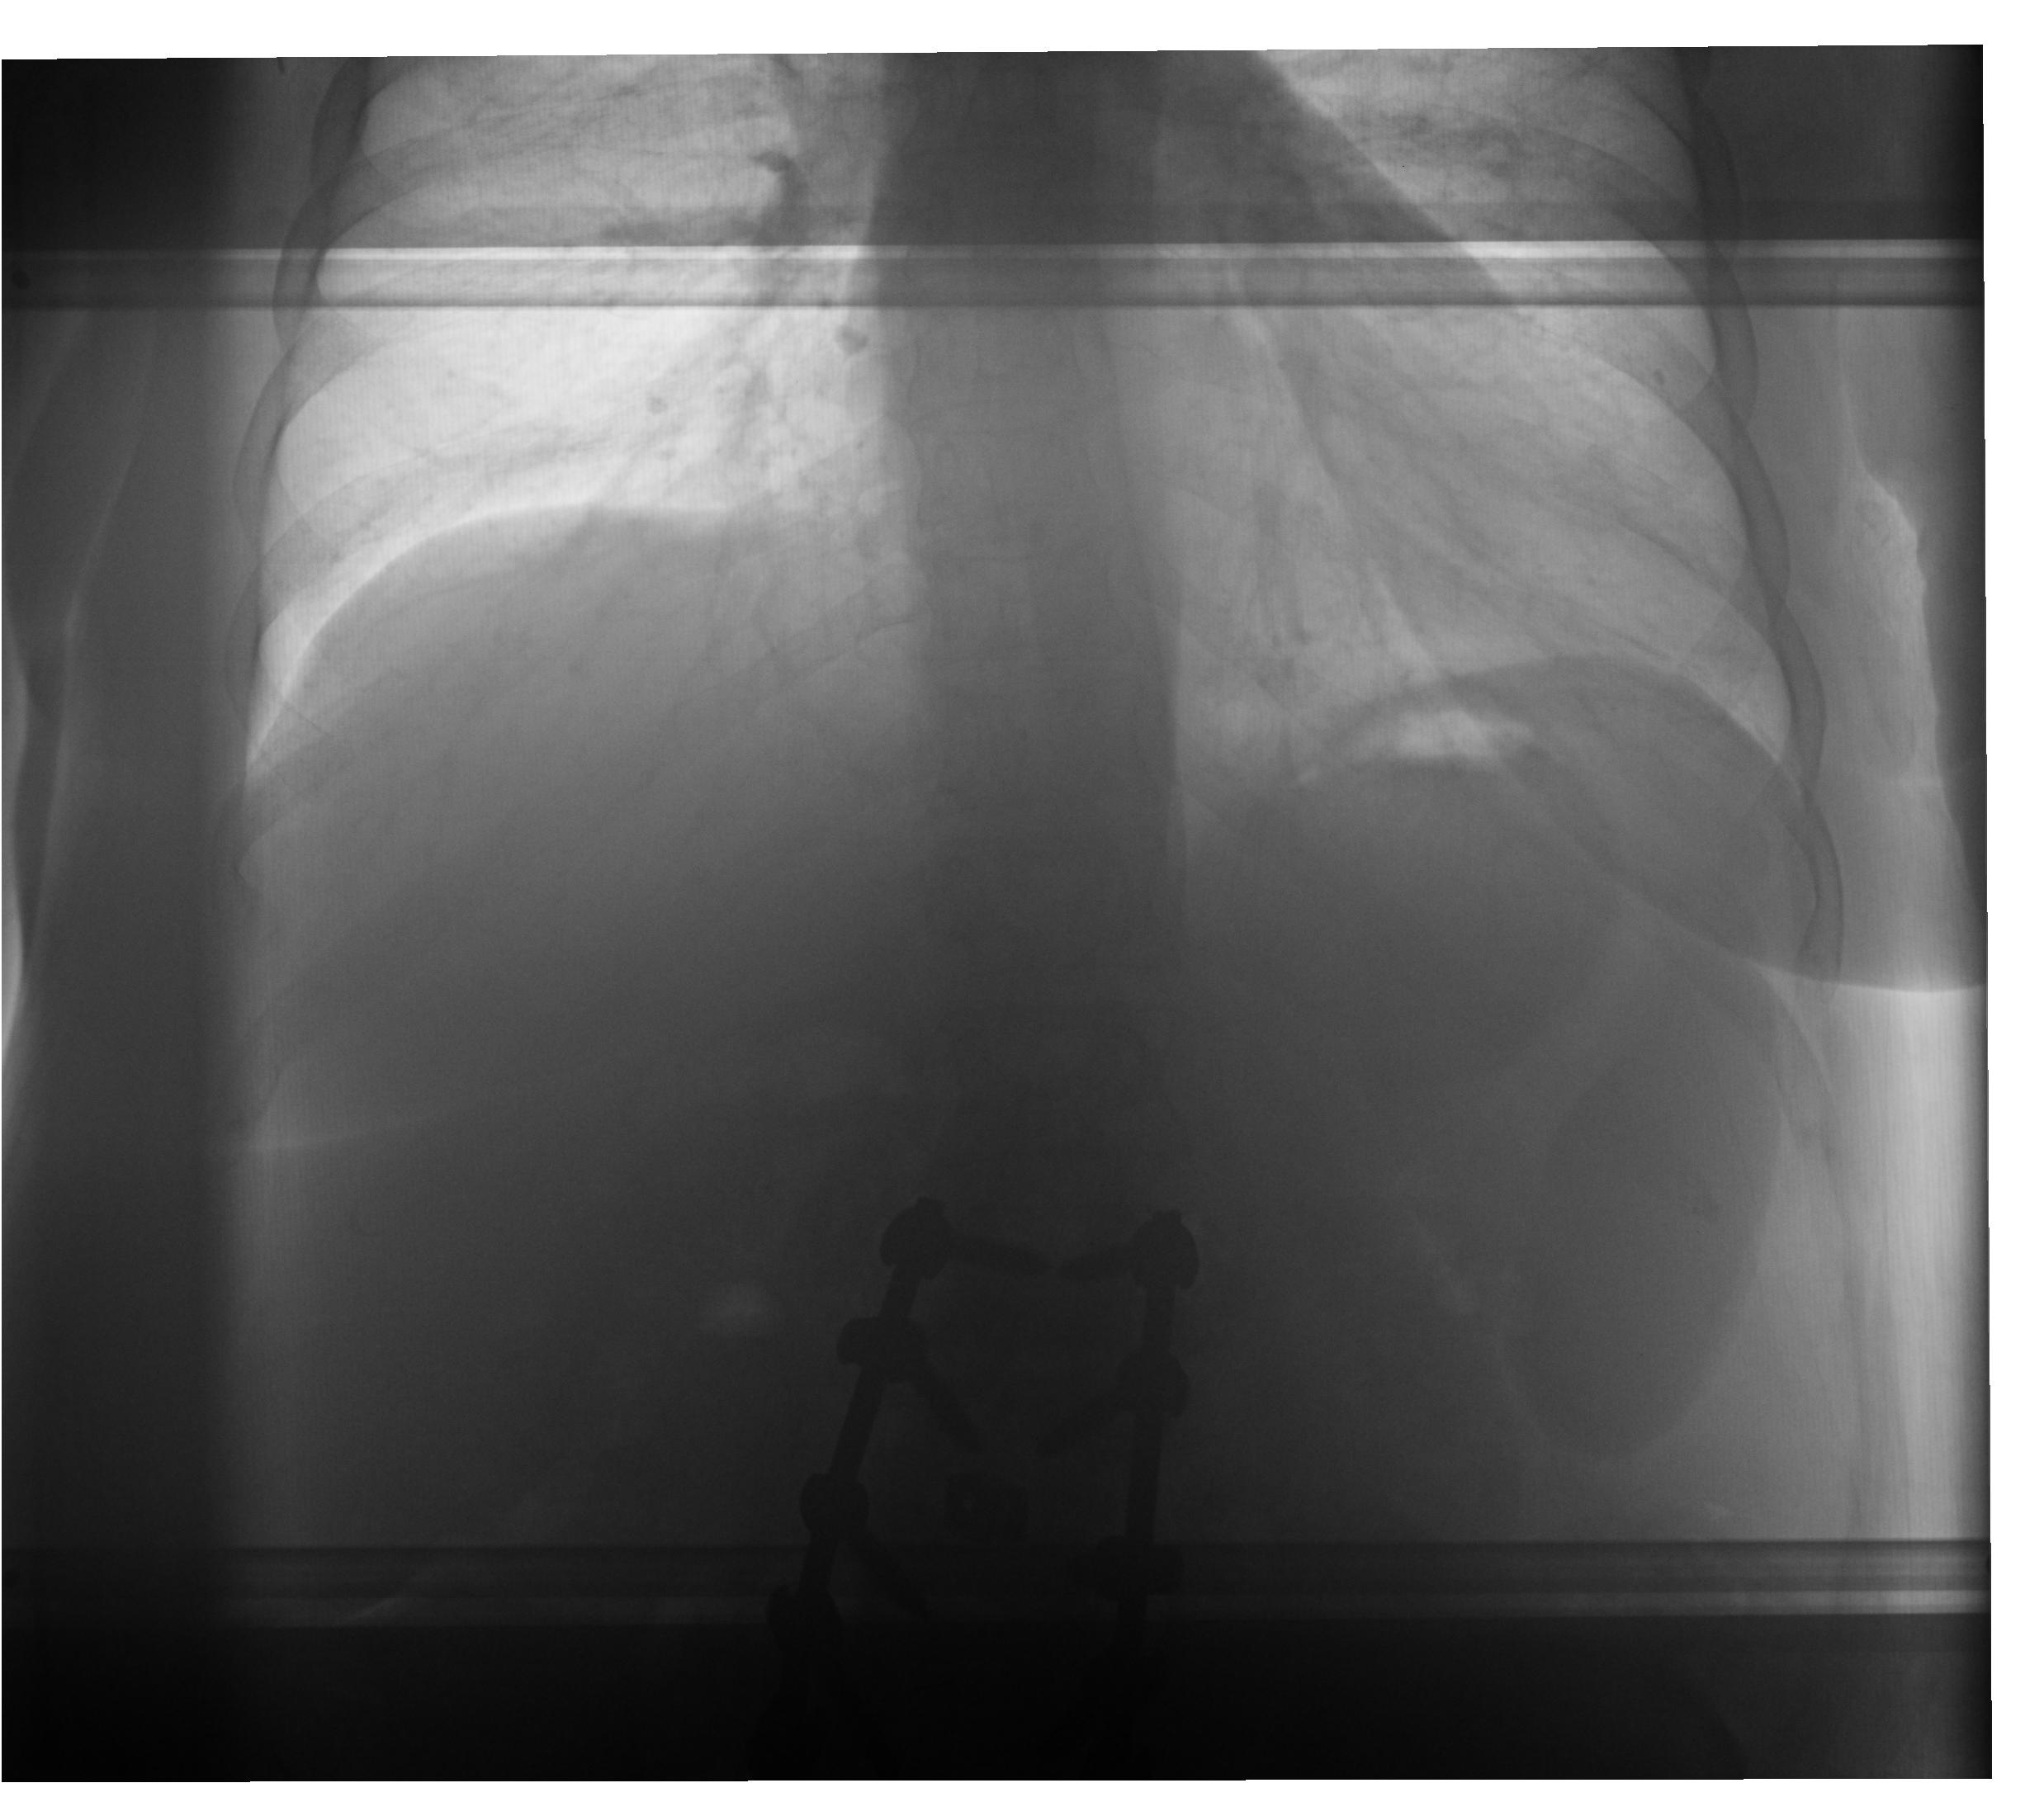
View: AP
Implant manufacturer: Styker everest (K2M)